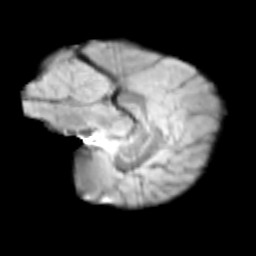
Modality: T2w
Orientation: sagittal
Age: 12
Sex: female
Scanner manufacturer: siemens
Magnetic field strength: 3 T
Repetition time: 3.8 s
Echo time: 0.07 s